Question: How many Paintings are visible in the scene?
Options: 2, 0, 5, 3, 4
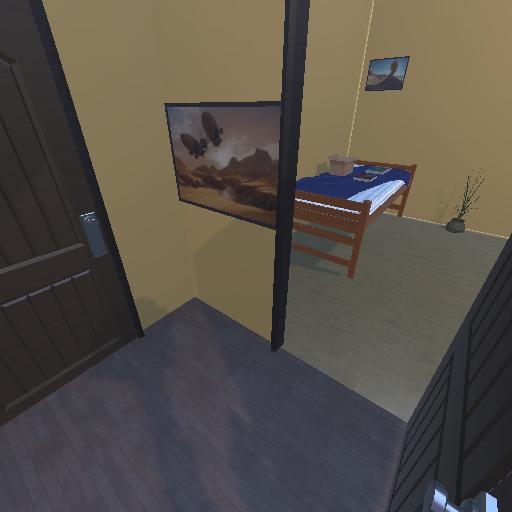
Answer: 2